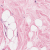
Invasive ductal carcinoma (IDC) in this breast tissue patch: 0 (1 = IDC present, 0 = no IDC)